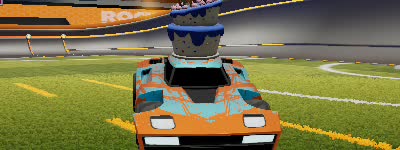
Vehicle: breakout